Field crop: tomato
Growth stage: 1
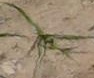
Species: cyperus